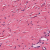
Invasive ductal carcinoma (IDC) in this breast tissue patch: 0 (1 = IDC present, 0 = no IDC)